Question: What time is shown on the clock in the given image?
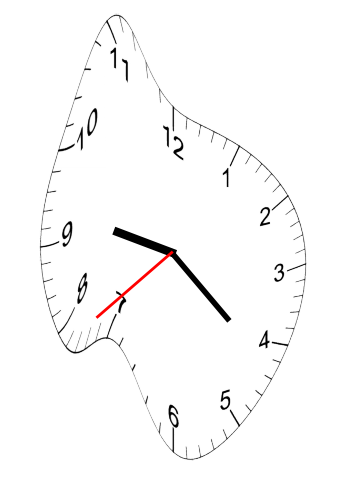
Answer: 09:21:38